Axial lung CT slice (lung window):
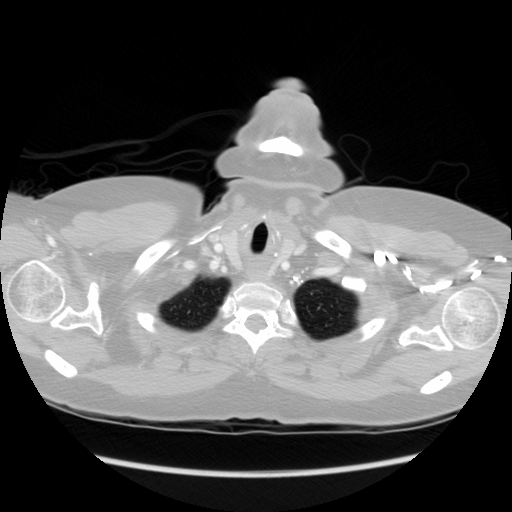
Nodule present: no